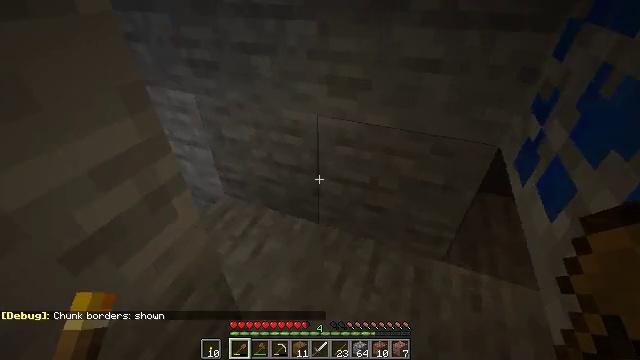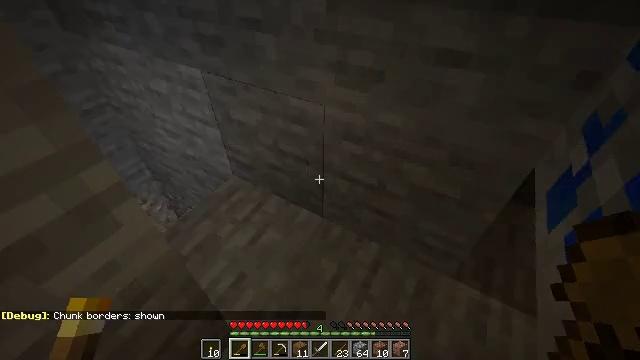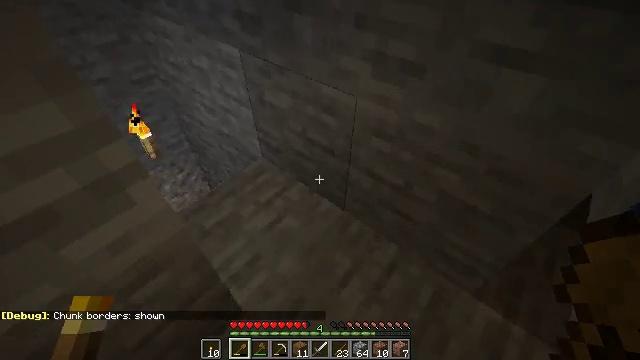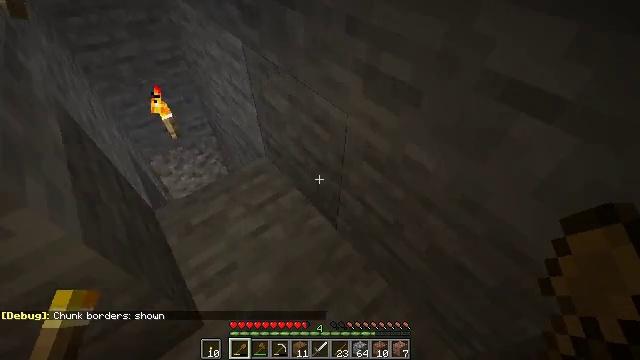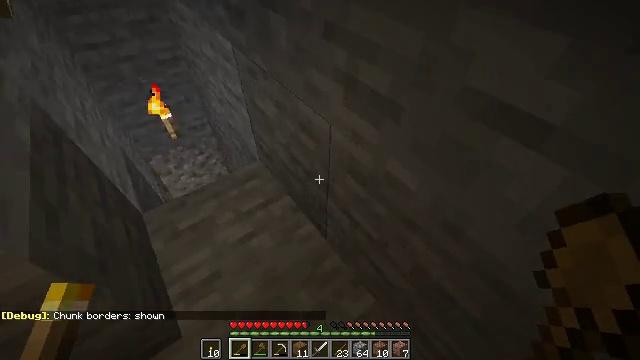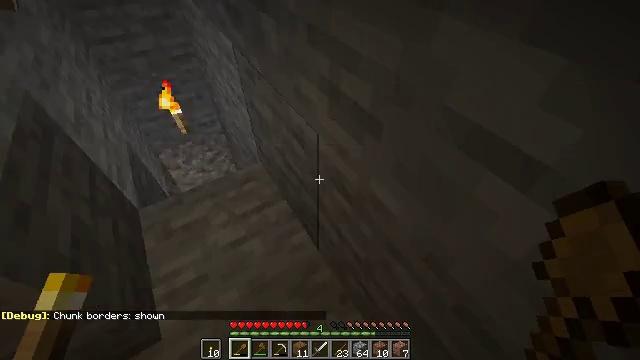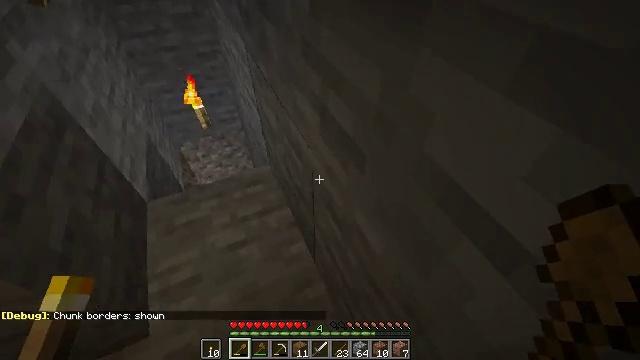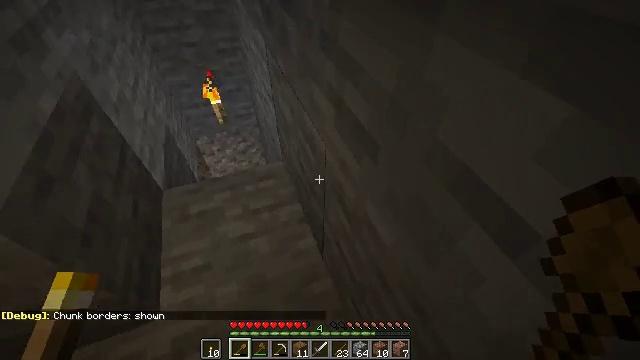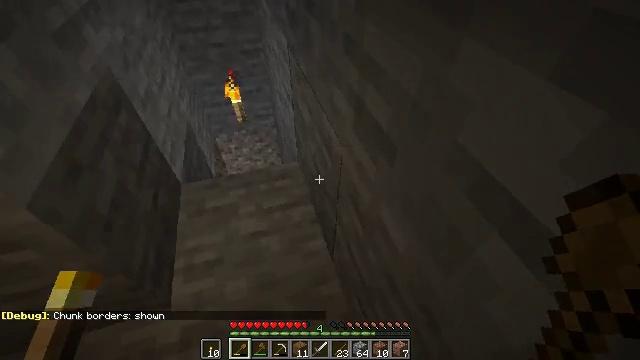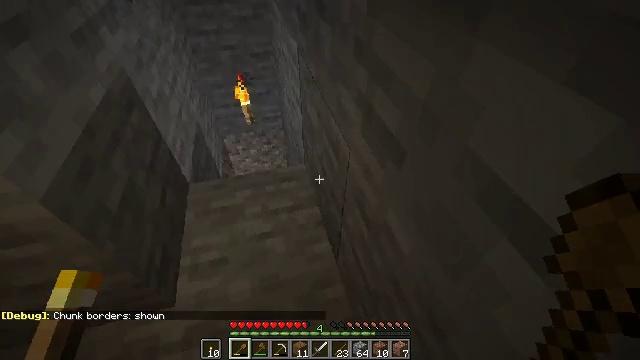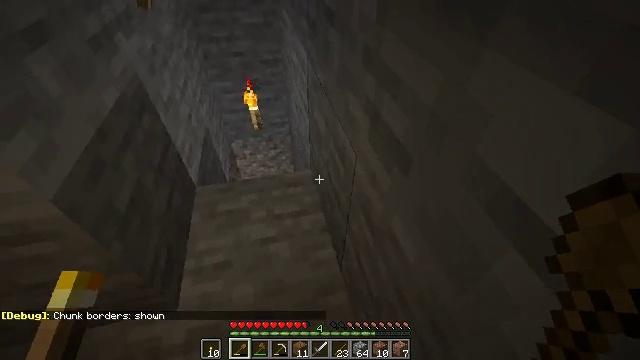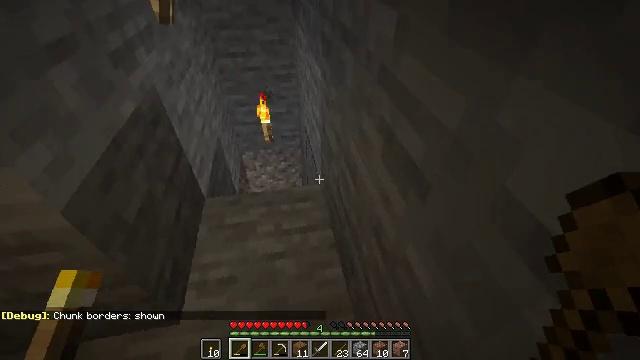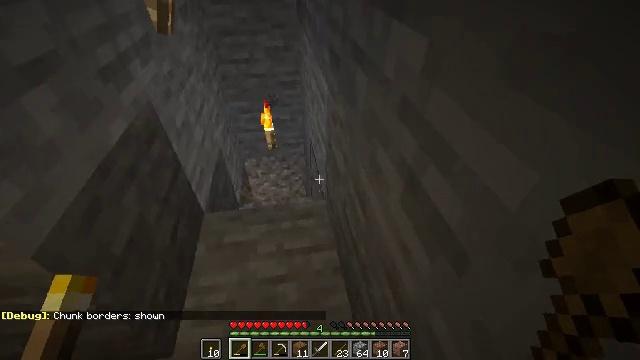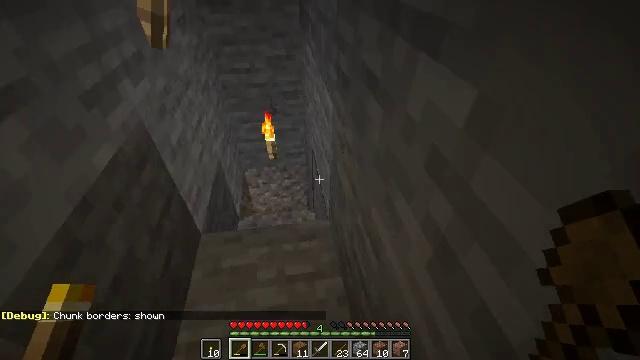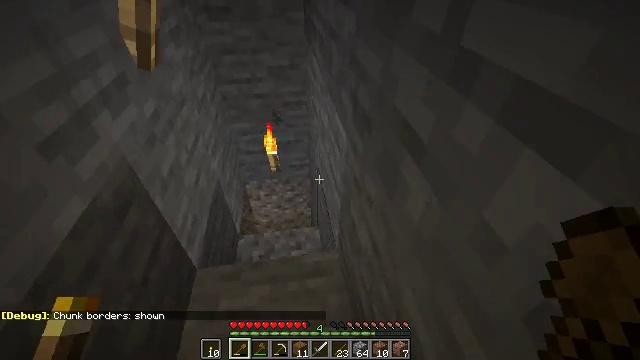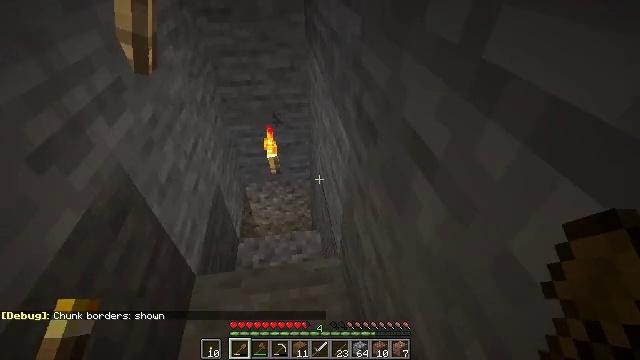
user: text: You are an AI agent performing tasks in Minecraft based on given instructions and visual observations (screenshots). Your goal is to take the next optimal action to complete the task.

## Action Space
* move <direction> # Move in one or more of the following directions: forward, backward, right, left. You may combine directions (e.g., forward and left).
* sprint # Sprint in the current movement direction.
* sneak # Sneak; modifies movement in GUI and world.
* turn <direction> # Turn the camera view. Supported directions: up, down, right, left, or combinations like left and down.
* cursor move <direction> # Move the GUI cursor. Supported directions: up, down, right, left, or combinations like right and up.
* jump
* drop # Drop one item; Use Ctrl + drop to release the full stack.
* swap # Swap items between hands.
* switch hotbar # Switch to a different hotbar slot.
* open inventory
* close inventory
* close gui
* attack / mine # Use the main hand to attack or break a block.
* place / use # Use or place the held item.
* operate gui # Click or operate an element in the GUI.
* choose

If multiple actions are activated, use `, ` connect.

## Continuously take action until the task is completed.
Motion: motion action
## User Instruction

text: Collect gravel for your inventory.
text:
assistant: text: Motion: move forward and move right, turn left and down
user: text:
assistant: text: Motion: move forward and move right, turn left and down
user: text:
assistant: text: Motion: move forward and move right, turn left and down
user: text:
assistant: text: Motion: move forward and move right, turn left
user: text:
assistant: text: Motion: move forward and move right, turn left
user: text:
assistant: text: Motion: move right, turn left
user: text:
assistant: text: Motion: turn left
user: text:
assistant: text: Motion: turn left
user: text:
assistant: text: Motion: turn left
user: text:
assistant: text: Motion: turn left and up
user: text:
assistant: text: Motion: move forward, turn left and up
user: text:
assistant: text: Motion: move forward
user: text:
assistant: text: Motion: move forward
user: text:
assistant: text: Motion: move forward
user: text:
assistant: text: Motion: move forward
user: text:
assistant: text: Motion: move forward
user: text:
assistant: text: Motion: move forward
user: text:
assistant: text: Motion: no_op
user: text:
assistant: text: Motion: turn left
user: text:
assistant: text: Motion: turn left
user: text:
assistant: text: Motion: turn left and down
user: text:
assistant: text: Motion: turn left and down
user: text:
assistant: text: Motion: move forward, turn left and down
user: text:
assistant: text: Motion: move forward, turn left and down
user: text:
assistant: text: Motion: move forward and move right, turn left and down
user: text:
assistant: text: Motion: move forward and move right, turn left and down
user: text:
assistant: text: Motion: move forward and move right, turn left and down
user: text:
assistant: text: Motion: move forward and move right, turn left and down
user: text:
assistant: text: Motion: turn left and down
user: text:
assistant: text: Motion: turn down